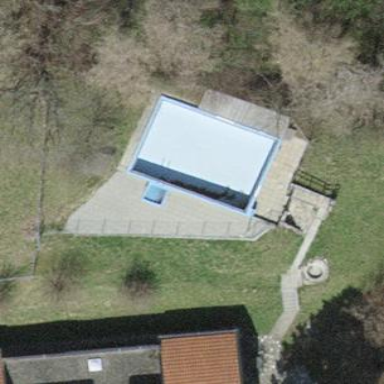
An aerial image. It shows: Swimming pool area designated for leisure and sport.